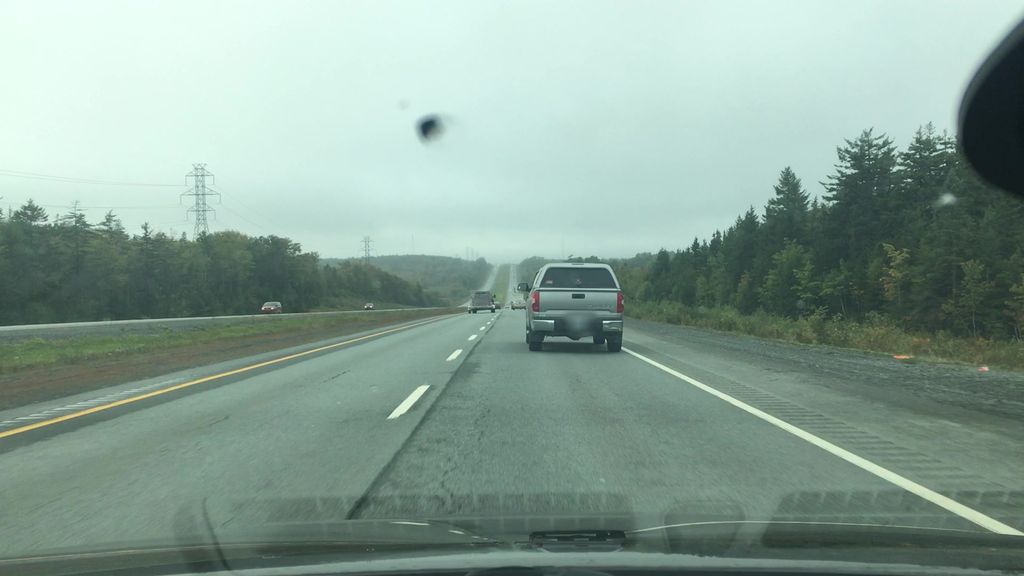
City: halifax